Field crop: maize
Growth stage: 2
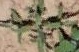
Species: atriplex